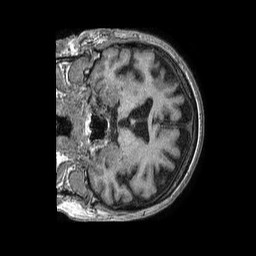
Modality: T1w
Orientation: coronal
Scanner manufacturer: philips
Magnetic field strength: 1.5 T
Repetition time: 0.007737 s
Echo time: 0.003528 s